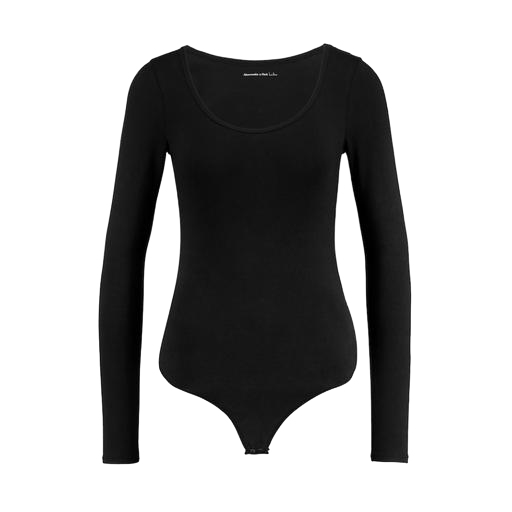
black scoop neck, long sleeve, black long-sleeved jersey top, white background